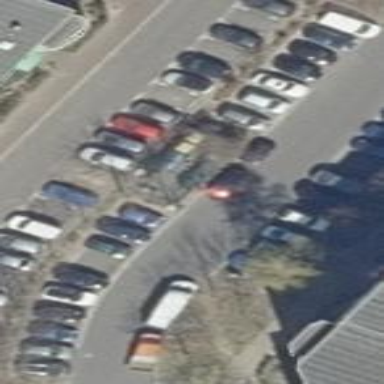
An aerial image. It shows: Street-side parking area.